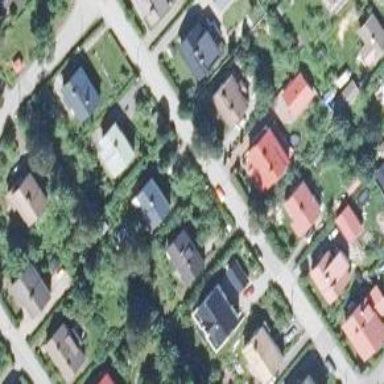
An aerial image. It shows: Residential area.